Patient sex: F
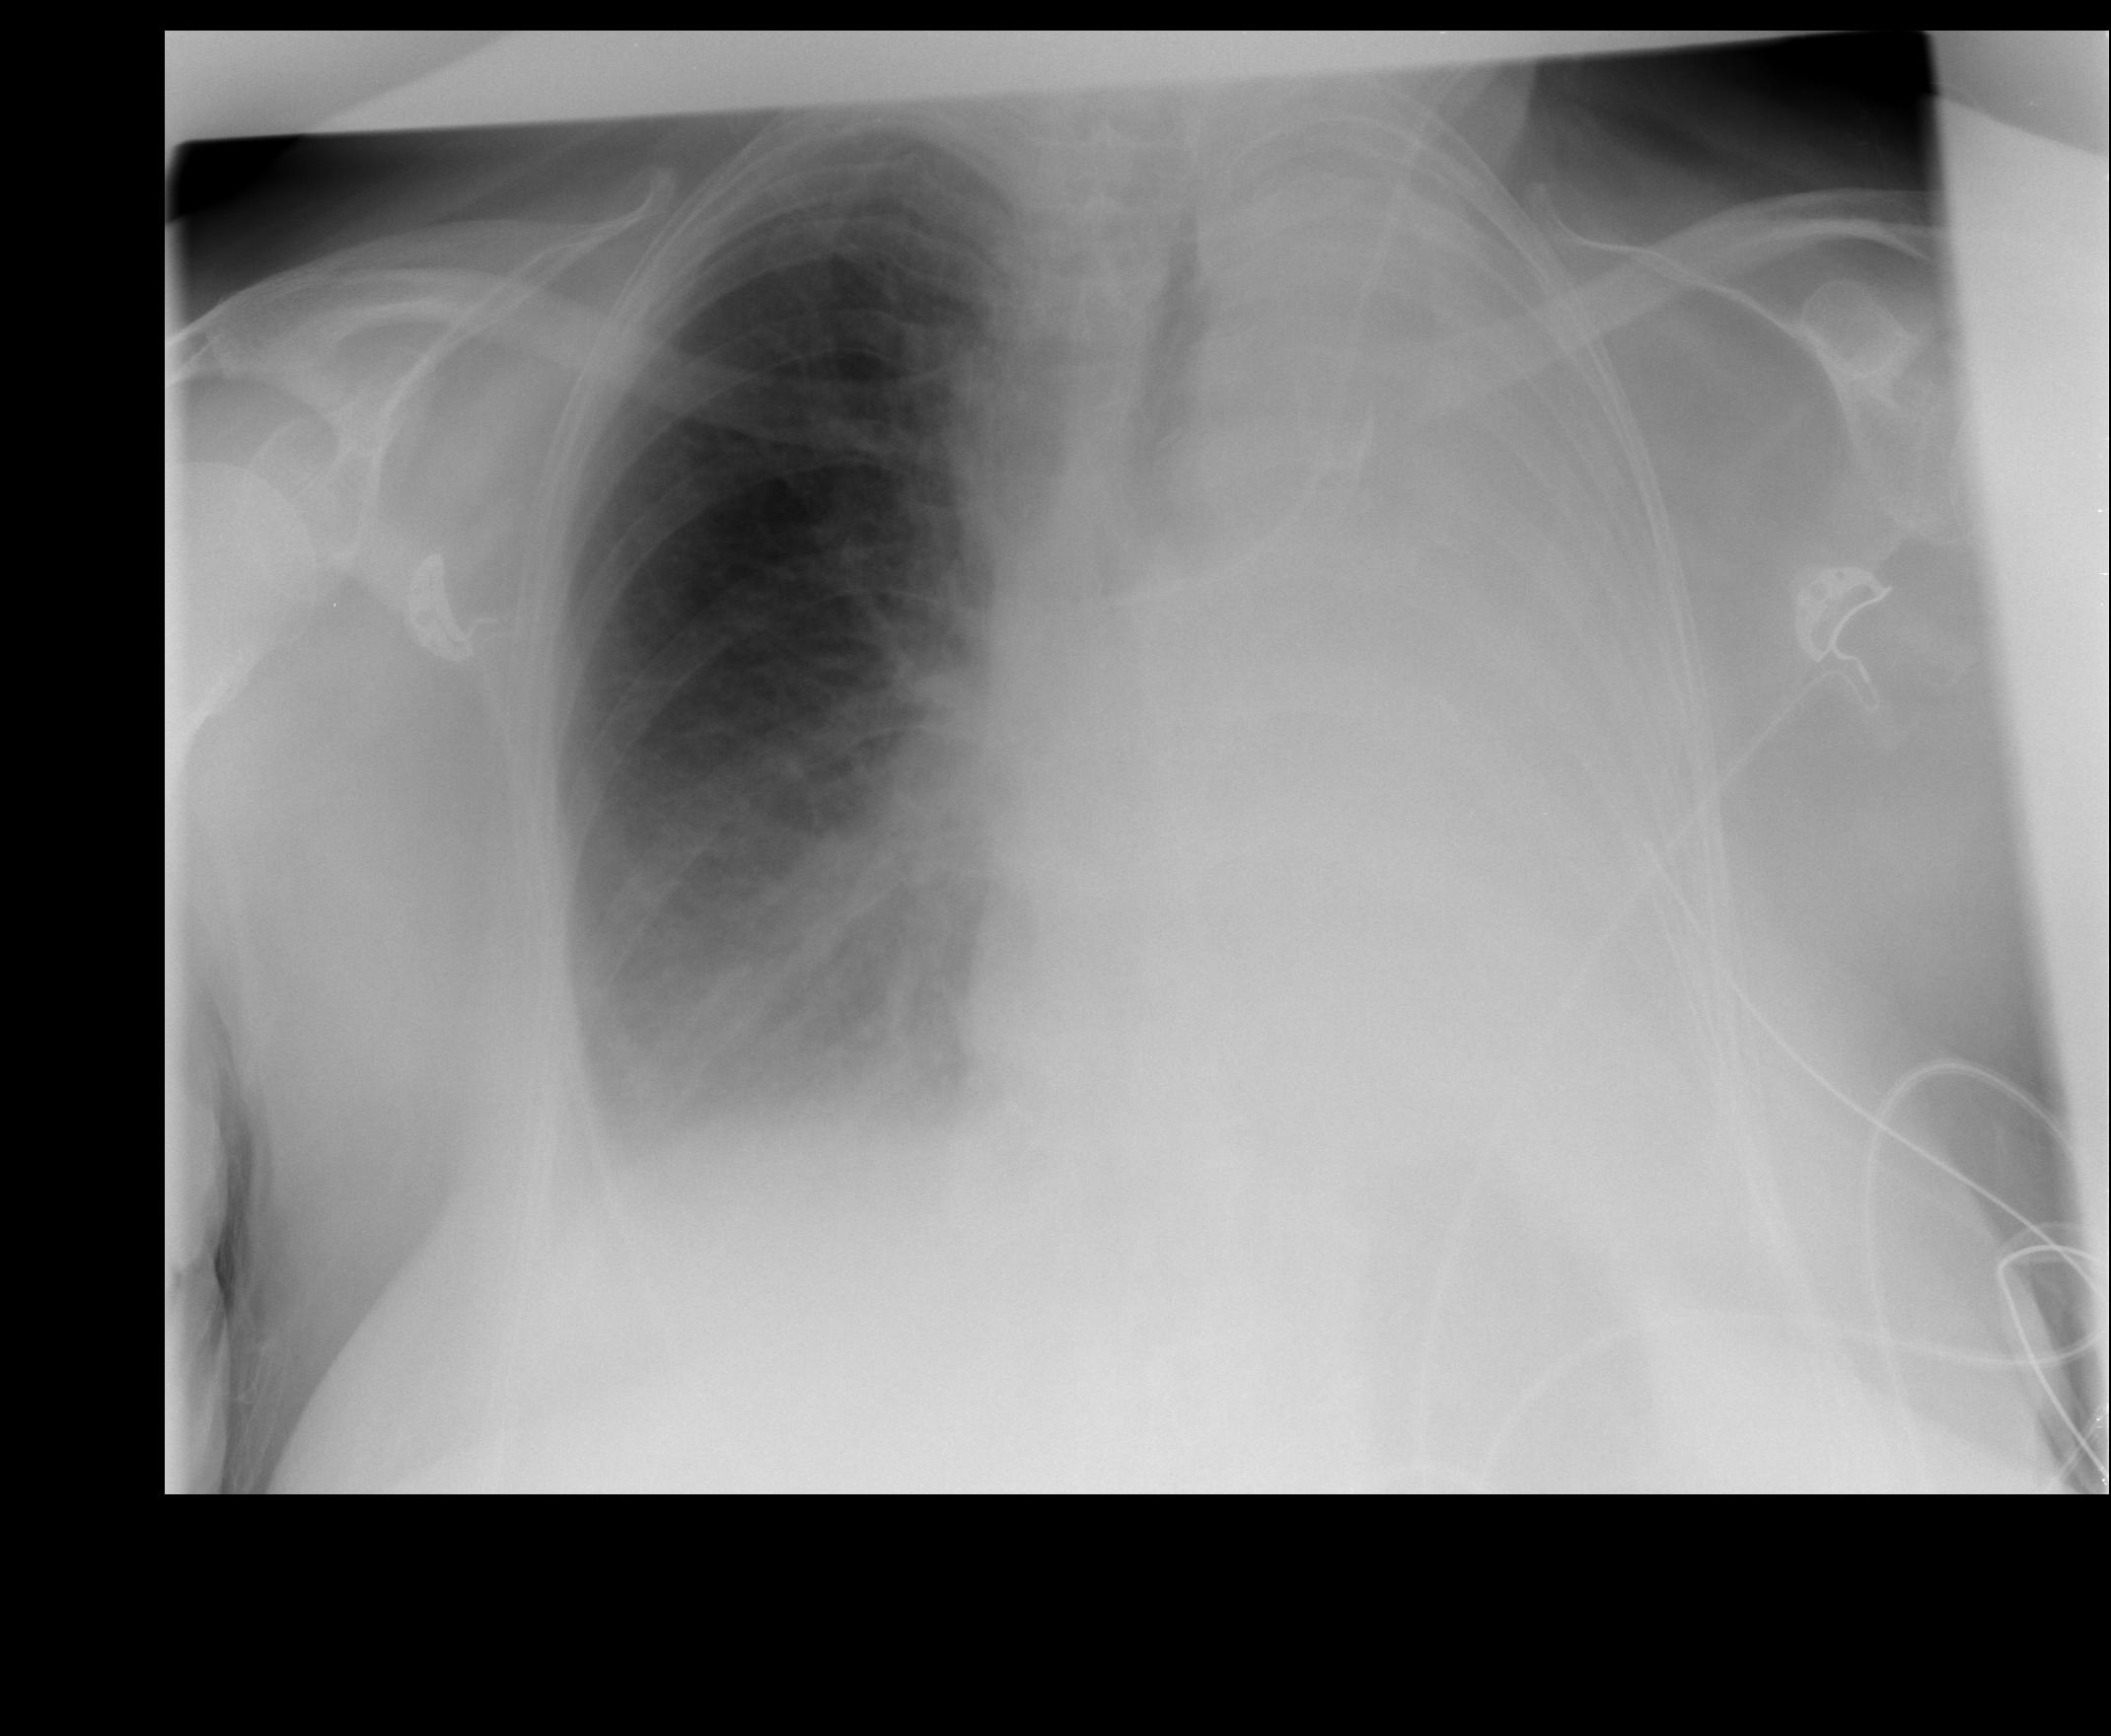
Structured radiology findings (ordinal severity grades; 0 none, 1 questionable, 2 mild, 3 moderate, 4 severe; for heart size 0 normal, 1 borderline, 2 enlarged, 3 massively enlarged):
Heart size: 2
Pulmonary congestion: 2
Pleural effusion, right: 2
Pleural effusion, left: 4
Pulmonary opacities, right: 0
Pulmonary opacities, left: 0
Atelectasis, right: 1
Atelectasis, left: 4